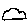
Label: cloud